Field crop: tomato
Growth stage: 1
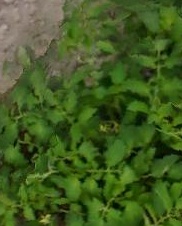
Species: tomato